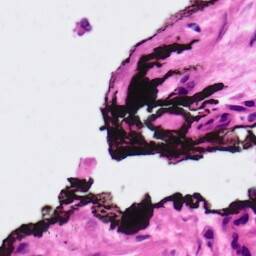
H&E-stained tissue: Ovarian